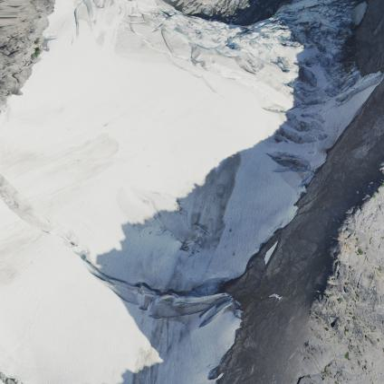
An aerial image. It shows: Stunning view of glacier.